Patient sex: M
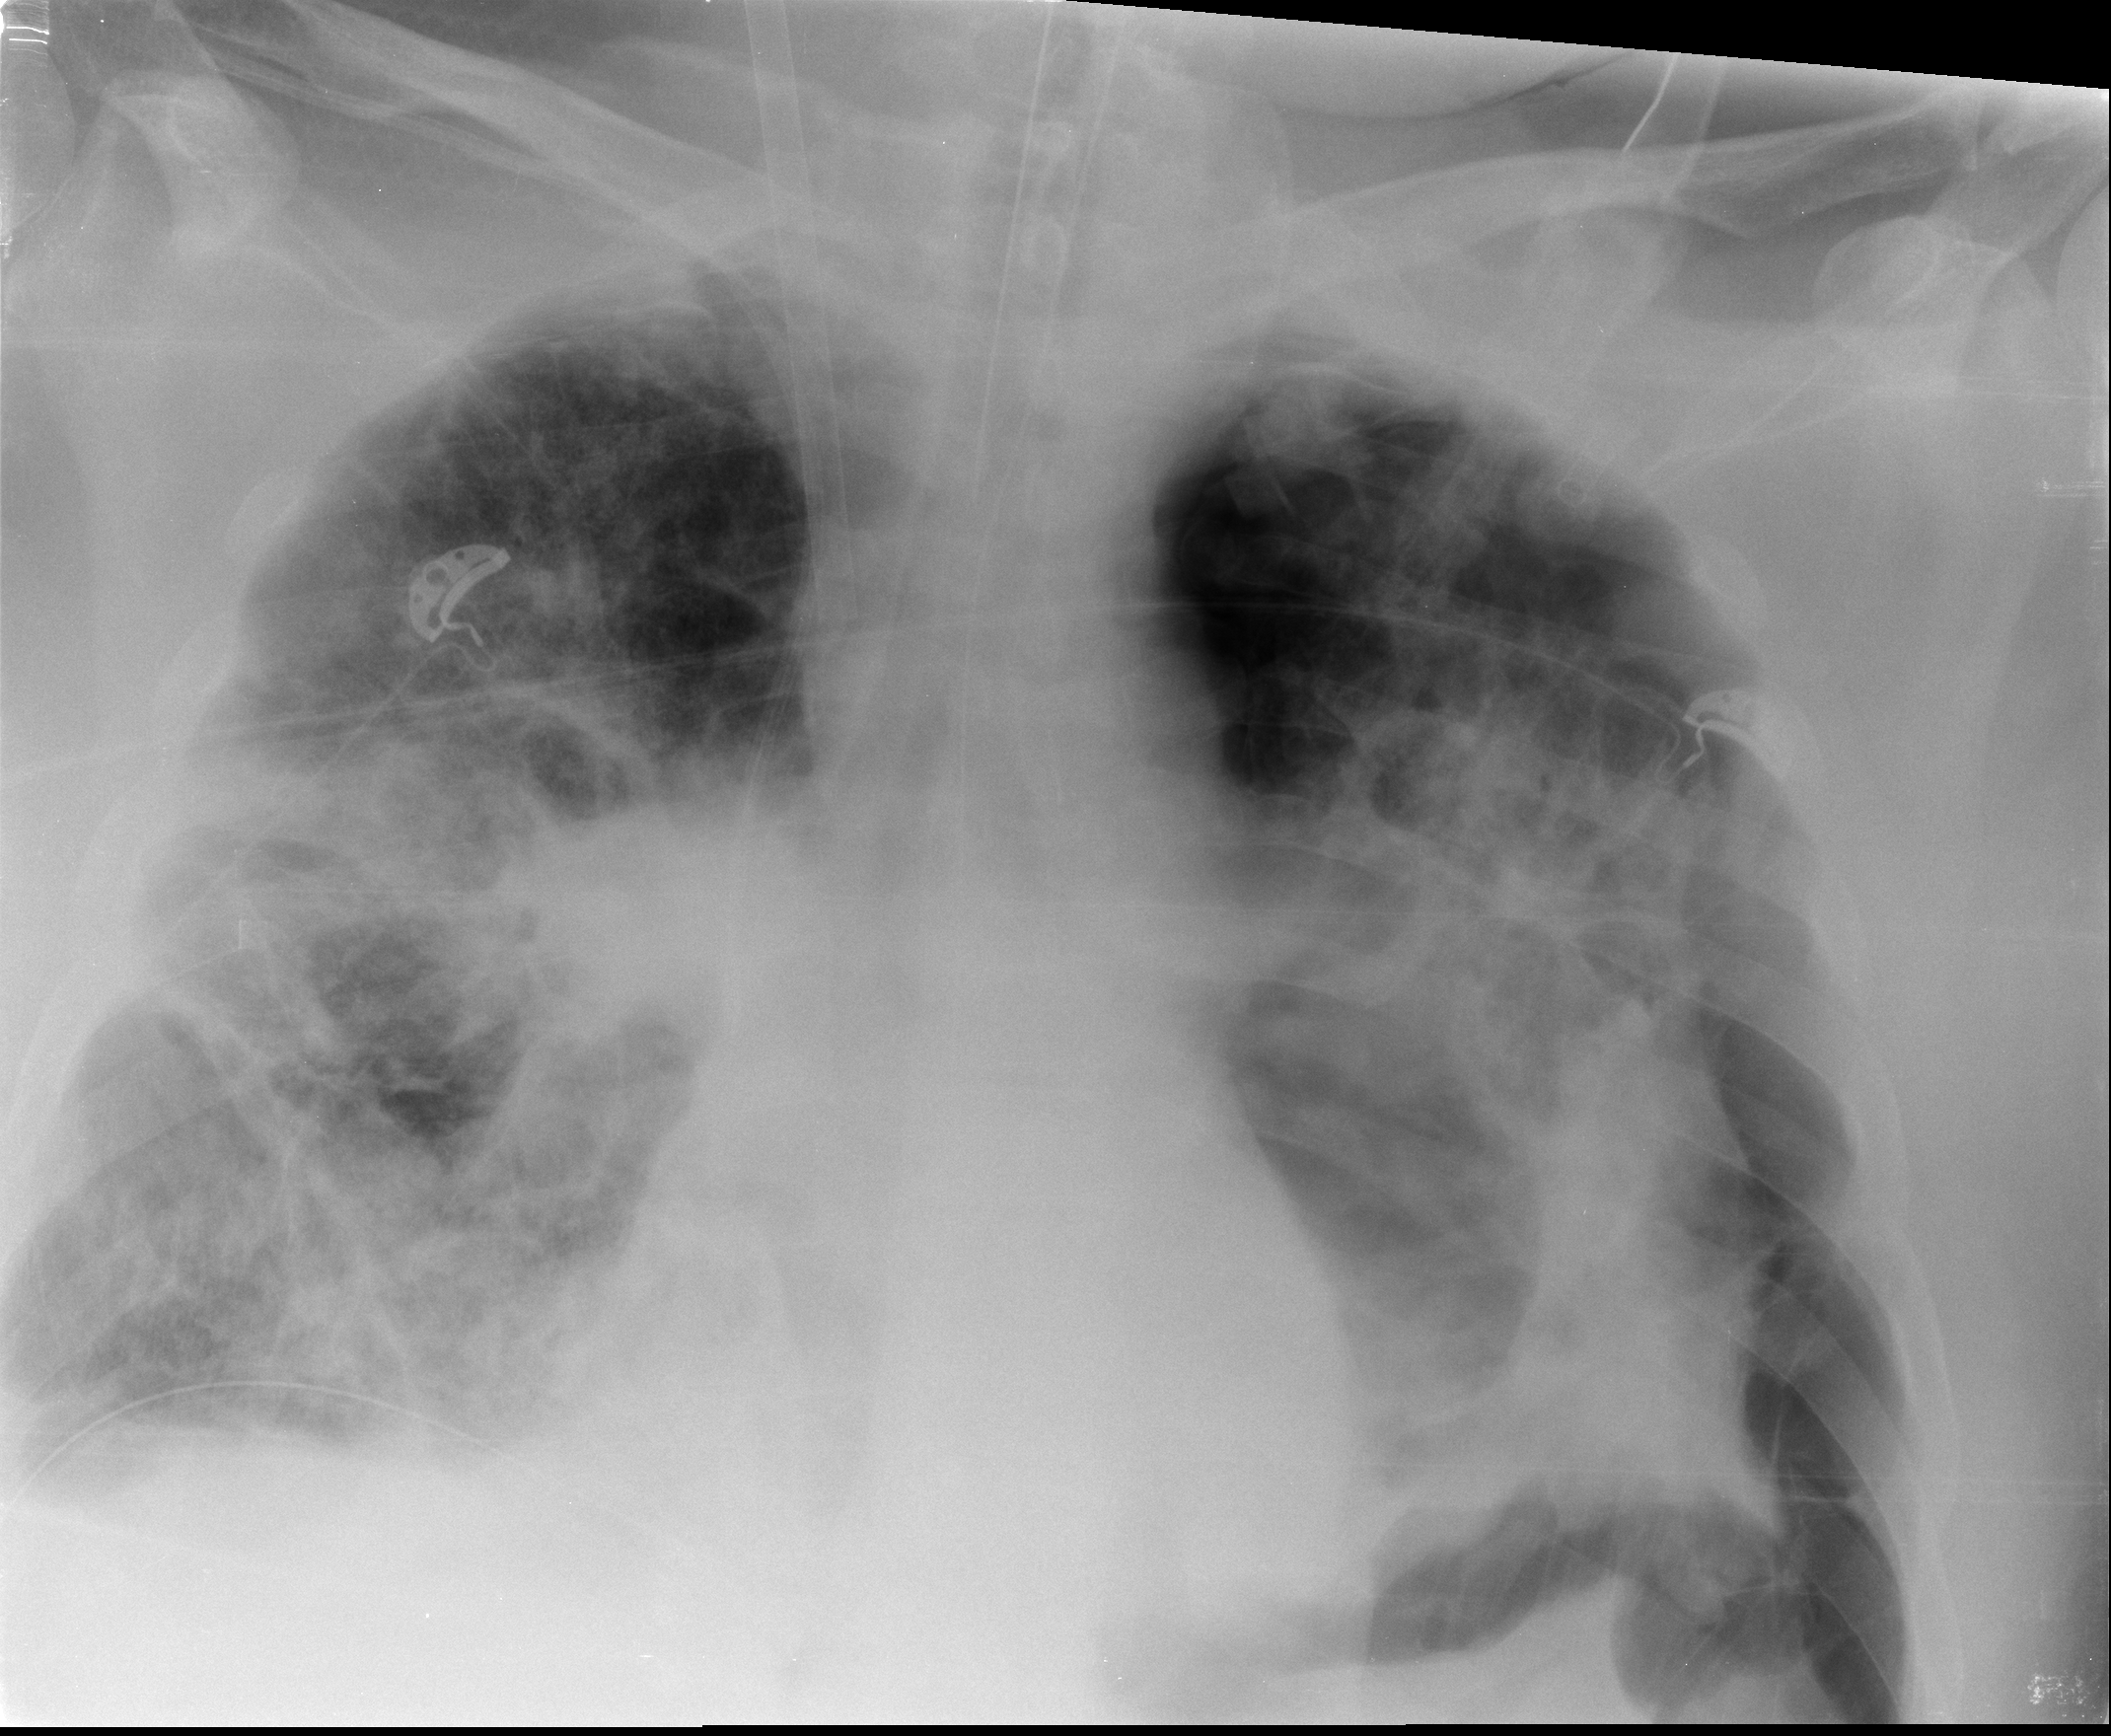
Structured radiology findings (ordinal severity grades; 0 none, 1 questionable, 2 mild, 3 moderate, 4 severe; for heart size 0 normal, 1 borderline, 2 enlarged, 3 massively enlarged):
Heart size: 0
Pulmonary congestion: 0
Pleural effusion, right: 0
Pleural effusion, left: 0
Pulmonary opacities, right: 4
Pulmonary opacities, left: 4
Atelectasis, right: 3
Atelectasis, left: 3